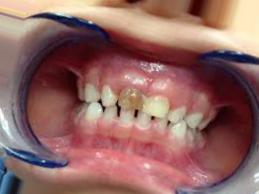
Condition: Tooth Discoloration